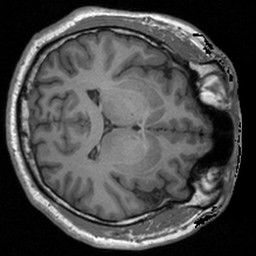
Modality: T1w
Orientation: axial
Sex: male
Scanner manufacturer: siemens
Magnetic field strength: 3 T
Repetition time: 1.9 s
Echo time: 0.00226 s